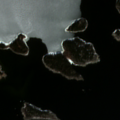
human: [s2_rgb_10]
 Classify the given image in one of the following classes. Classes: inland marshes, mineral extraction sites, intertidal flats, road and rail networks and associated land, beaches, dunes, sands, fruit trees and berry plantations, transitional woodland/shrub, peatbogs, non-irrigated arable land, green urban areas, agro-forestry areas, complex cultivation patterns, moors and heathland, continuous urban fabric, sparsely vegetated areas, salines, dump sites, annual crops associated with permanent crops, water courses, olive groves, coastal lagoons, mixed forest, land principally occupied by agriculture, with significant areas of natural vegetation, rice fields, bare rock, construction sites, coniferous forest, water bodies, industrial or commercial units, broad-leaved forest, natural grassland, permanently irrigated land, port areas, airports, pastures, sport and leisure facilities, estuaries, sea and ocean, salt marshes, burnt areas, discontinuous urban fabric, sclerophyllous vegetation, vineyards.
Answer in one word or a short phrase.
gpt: coniferous forest, mixed forest, sea and ocean